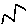
Label: zigzag